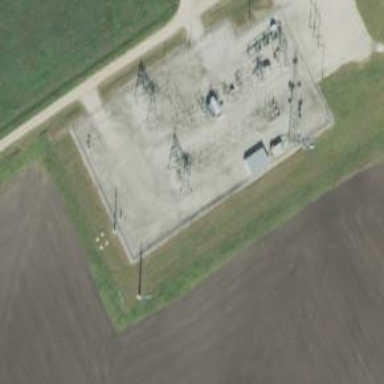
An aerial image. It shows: Fenced power substation at the transmission level.